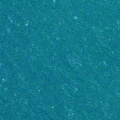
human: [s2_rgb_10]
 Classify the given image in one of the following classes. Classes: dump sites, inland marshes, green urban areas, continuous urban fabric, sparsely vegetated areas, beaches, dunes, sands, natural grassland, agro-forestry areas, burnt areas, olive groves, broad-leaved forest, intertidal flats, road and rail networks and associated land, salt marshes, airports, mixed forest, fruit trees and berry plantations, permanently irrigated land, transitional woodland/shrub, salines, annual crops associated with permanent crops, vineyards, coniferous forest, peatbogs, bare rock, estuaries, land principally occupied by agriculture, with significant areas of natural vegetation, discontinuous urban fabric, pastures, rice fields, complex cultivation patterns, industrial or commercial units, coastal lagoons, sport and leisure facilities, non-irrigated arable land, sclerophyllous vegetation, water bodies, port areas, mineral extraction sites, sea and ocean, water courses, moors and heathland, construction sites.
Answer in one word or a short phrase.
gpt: sea and ocean